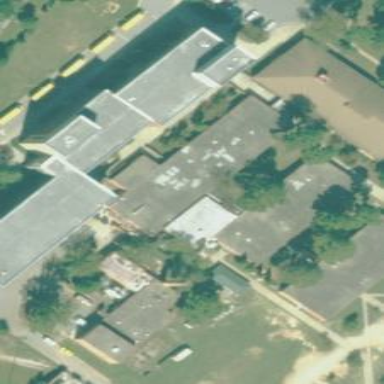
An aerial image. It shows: School building.